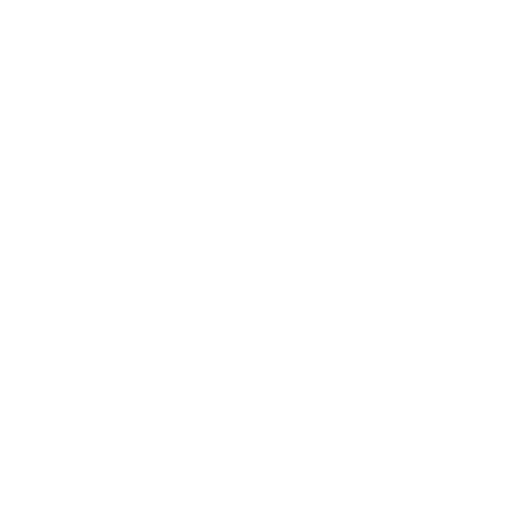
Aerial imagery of depression(s) in Ohio named Western Erie Basin containing only open water